Field crop: tomato
Growth stage: 2
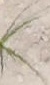
Species: cyperus